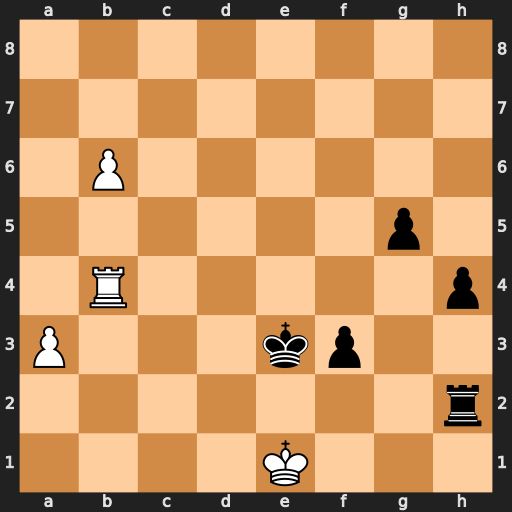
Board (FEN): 8/8/1P6/6p1/1R5p/P3kp2/7r/4K3
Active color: w
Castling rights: -
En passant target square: -
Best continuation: Rb3+ Kf4 b7 Re2+ Kf1